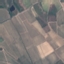
Label: PermanentCrop